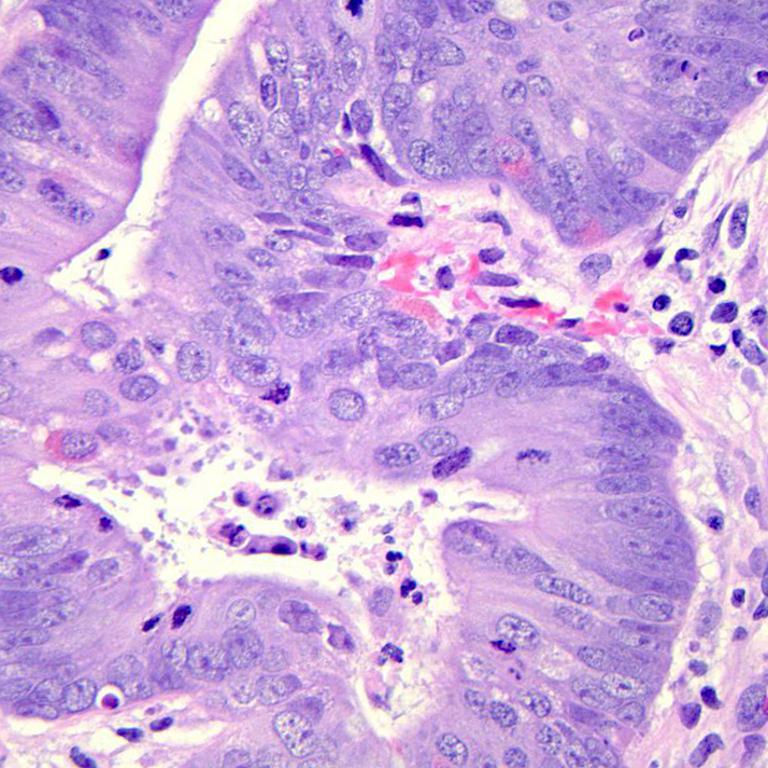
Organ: colon
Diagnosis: adenocarcinomas